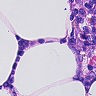
Metastatic tissue present: no